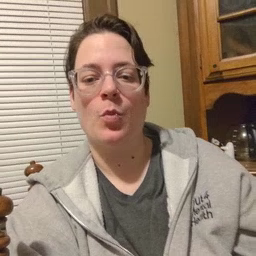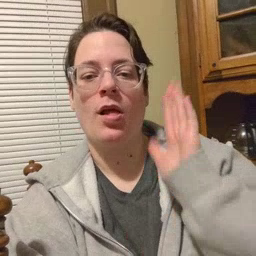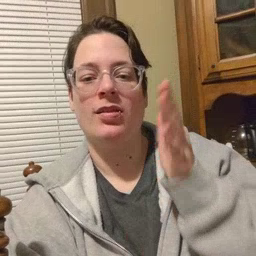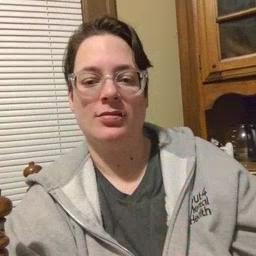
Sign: will